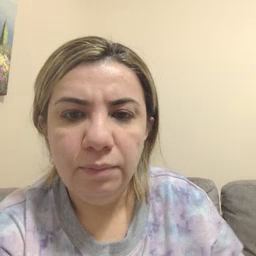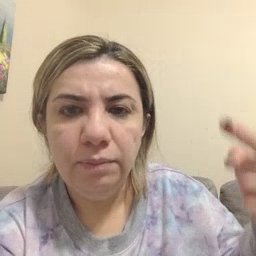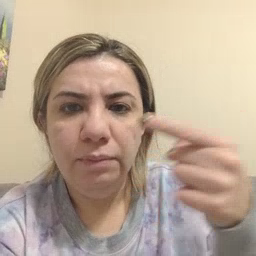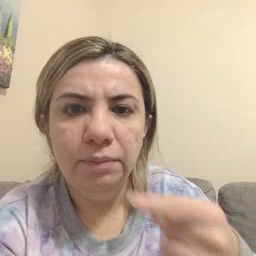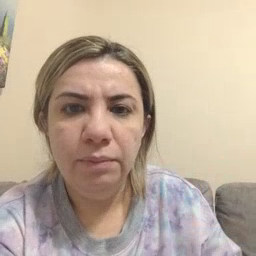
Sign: owie